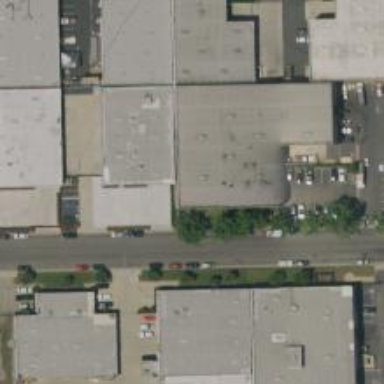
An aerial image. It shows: Warehouse building.